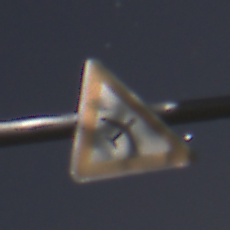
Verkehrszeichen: FlugbetriebLinks
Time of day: Night
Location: Outdoor (Nature)
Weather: Clear
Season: NotSpecified
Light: Natural